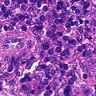
Metastatic tissue present: no